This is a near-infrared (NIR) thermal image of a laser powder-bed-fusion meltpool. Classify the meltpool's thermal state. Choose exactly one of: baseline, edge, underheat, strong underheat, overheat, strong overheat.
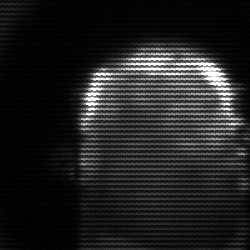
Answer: baseline